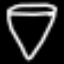
Label: diamond